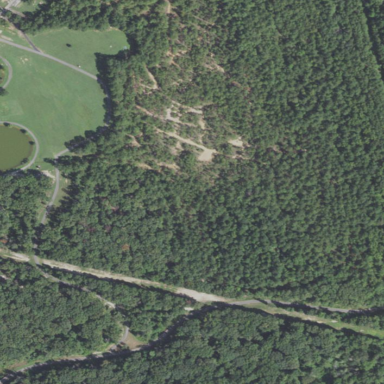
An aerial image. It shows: Disc golf course designed for leisure and sport.